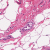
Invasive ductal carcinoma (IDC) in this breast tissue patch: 0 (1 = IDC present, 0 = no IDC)